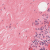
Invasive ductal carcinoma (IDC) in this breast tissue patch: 0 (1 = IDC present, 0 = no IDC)